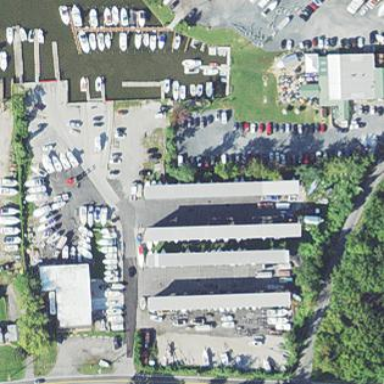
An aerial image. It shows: Marina on leisure land.